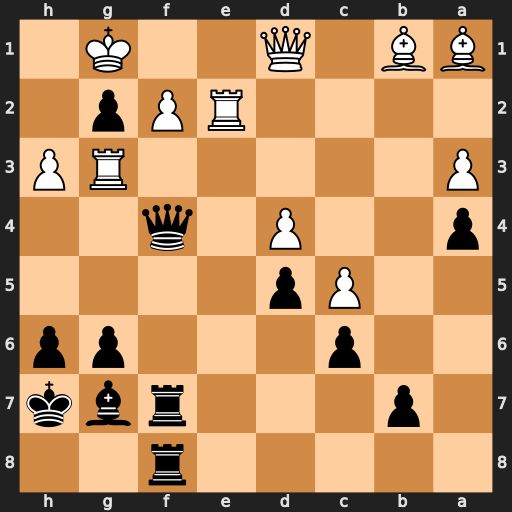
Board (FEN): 5r2/1p3rbk/2p3pp/2Pp4/p2P1q2/P5RP/4RPp1/BB1Q2K1
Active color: b
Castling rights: -
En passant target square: -
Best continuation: Qxg3 fxg3 Rf1+ Kxg2 Rxd1